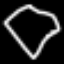
Label: diamond